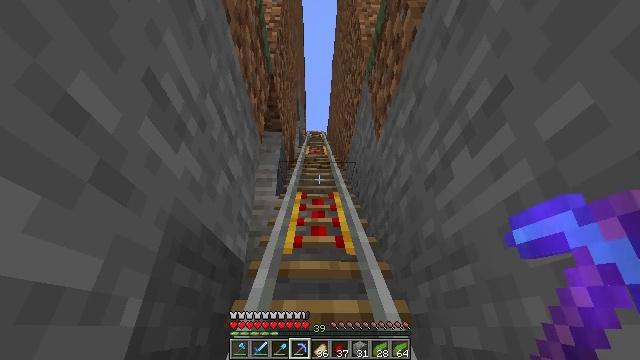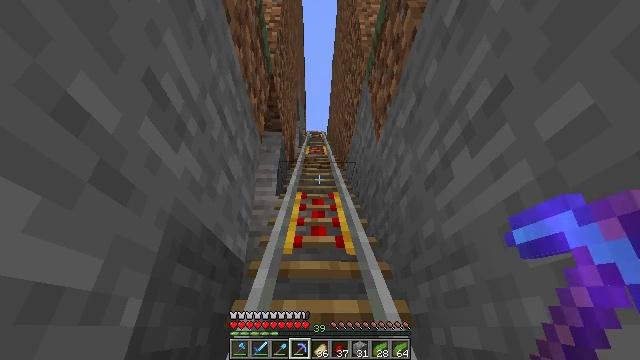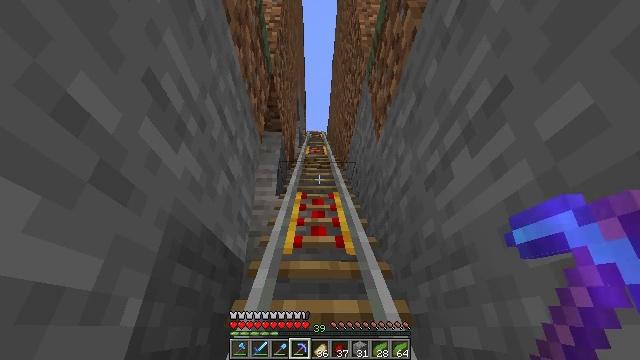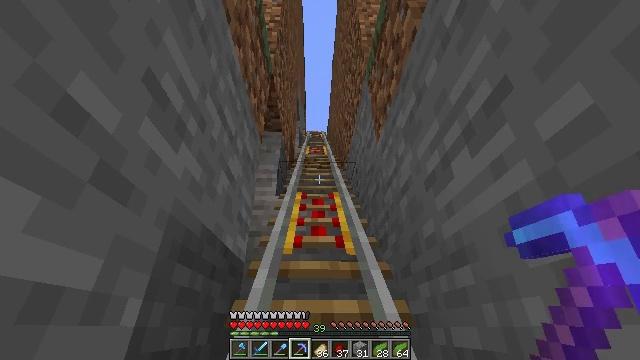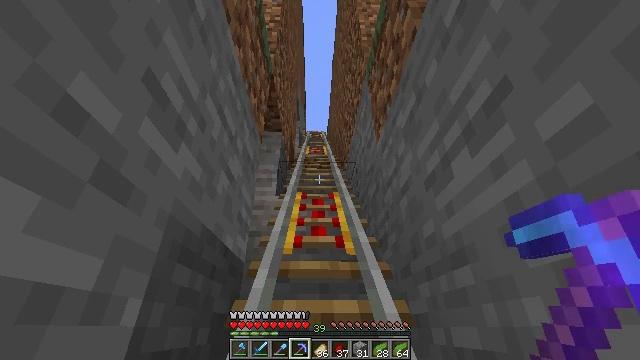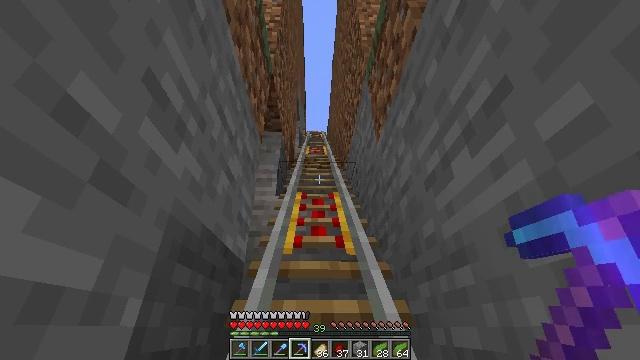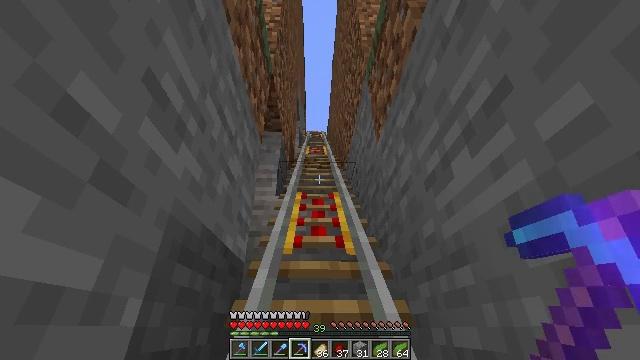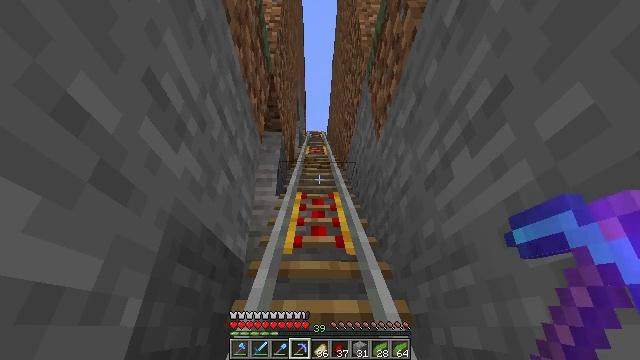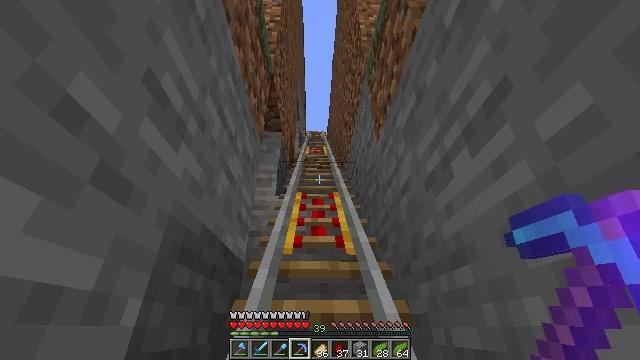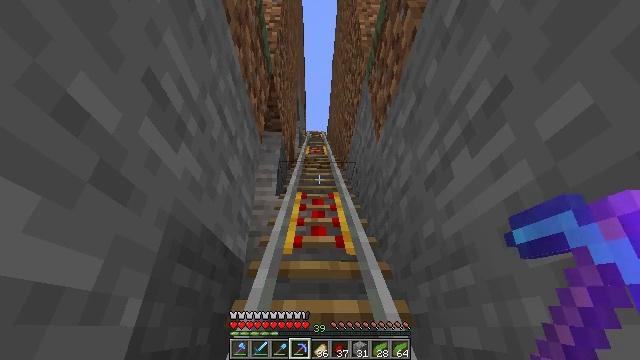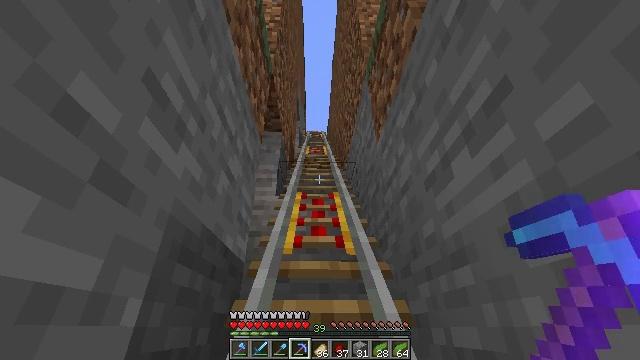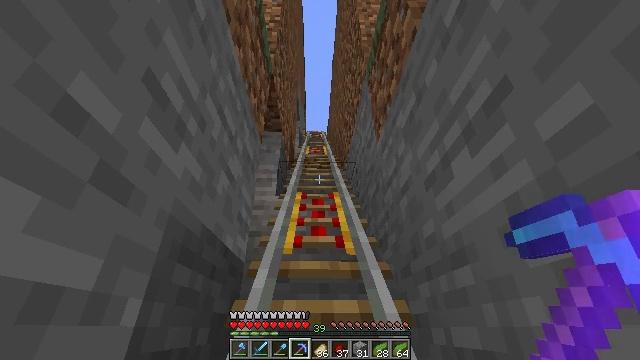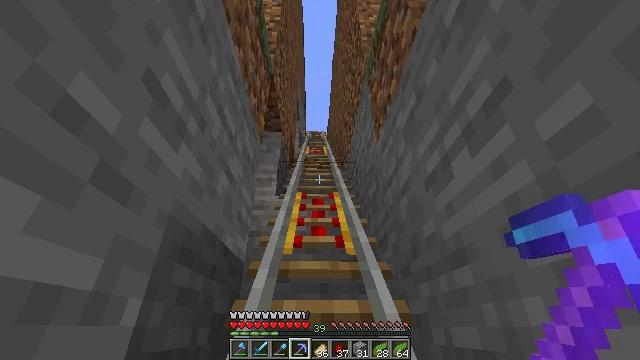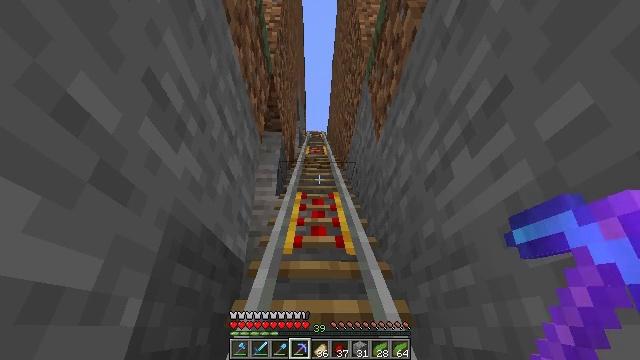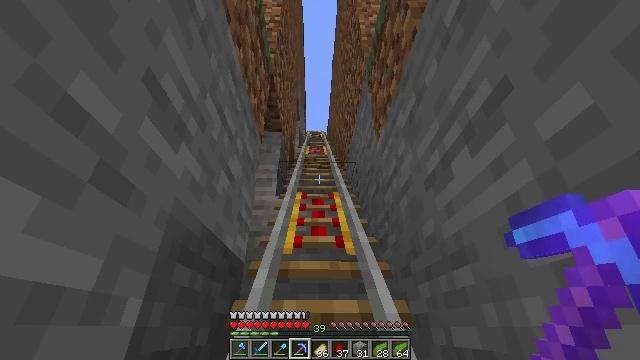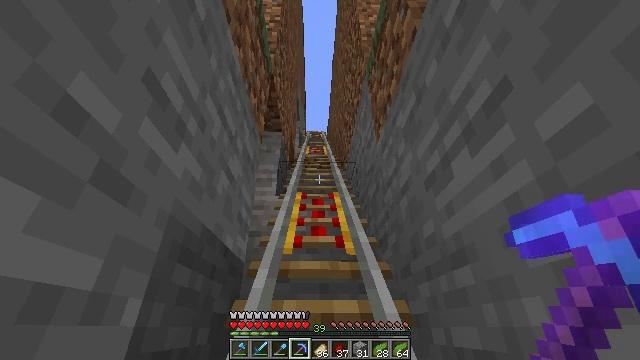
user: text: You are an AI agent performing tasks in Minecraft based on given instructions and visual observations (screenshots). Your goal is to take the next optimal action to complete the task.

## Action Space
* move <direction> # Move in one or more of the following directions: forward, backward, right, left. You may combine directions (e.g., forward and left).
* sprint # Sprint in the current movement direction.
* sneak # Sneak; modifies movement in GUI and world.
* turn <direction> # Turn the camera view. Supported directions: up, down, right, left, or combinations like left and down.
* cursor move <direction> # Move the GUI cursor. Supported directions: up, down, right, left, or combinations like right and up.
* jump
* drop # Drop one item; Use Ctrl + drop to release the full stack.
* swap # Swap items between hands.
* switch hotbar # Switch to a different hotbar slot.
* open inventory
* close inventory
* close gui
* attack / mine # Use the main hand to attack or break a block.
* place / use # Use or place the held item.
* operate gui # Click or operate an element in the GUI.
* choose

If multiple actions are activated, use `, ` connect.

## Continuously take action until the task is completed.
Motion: motion action
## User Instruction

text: Break the hopper to reuse it.
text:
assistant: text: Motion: no_op
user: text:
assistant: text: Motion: no_op
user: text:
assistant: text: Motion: no_op
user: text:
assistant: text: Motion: no_op
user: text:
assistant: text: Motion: no_op
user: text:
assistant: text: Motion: no_op
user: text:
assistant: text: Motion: no_op
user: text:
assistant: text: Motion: no_op
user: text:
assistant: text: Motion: no_op
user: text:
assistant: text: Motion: no_op
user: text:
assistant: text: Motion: no_op
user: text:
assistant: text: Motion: no_op
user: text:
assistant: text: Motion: no_op
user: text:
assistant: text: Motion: no_op
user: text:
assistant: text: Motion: no_op
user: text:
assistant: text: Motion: no_op
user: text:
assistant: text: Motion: no_op
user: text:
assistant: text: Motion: no_op
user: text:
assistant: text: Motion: no_op
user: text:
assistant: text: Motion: no_op
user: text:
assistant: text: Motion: no_op
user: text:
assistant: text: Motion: no_op
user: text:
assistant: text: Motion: no_op
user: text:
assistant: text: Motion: turn left and down
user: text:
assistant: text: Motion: turn left and down
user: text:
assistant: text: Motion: turn left and down
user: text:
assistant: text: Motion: turn left and down
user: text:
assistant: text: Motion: turn left and down
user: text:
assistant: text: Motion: turn left and down
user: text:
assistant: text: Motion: turn left and down